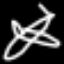
Label: airplane